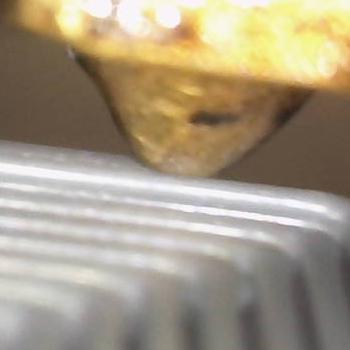
Flow rate: 112%